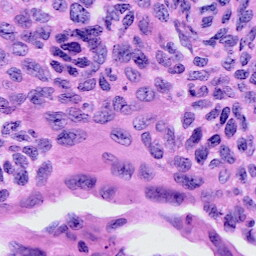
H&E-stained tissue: Cervix